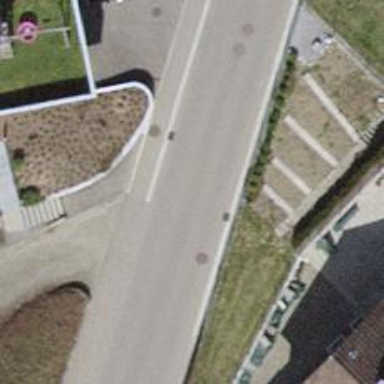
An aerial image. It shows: Residential road with asphalt surface and sidewalk on the left.